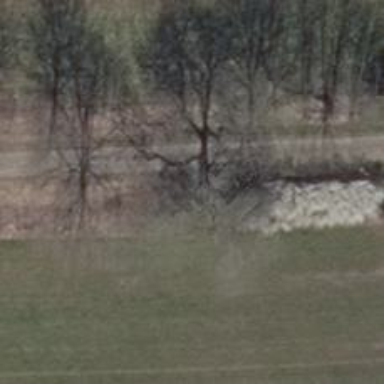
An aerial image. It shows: Row of deciduous broadleaved trees.